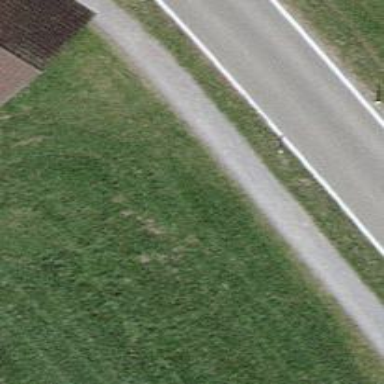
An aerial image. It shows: Compacted path road.